Question: I'm using 'libpostal' - 'pypostal' to parse an address but I only need the 'road' and the 'country' in an Array '["franklin ave","usa"],["leonard st","united kingdom"]'
How can I achieve this ?
Return type is 'net.razorvine.pickle.objects.classdictconstructor'
'''
from pyspark.sql.functions import udf
LIBPOSTAL_LOADED = False
@udf("string")
def parse(address):
from postal.parser import parse_address
address_parsed = parse_address(address)
return str(address_parsed)
spark.createDataFrame(['781 Franklin Ave Crown Heights Brooklyn NYC NY 11216 USA','The Book Club 100-106 Leonard St, Shoreditch, London, Greater London, EC2A 4RH, United Kingdom'], "string").toDF("address").select(parse("address")).show(truncate=False)
'''

'''
@udf("array<string>")
def parse(address):
from postal.parser import parse_address
address_parsed = [a[0] for a in parse_address(address) if a[1] in ['road', 'country']]
return address_parsed
+------------------+
|[franklin ave,usa]|
+------------------+
'''
This is as expected
############################################################################
'''
@udf("array<string>")
def parse(address):
from postal.parser import parse_address
address_parsed = [a[0] for a in parse_address(address) if a[1] in ['road', 'country']]
return address_parsed[0]
+-----+
|null |
+-----+
'''
This is not as expected. I expect first element from 'address_parsed' that is 'franklin ave'
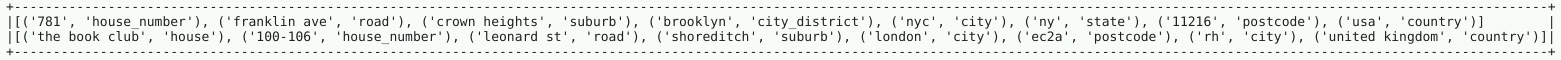
Answer: Maybe you can try a list comprehension before returning the parsed address:
'''
@udf("array<string>")
def parse(address):
from postal.parser import parse_address
address_parsed = [a[0] for a in parse_address(address) if a[1] in ['road', 'country']]
return address_parsed
'''